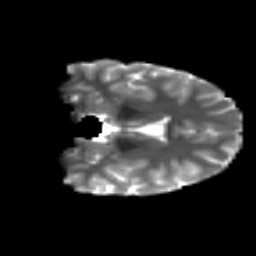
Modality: T2w
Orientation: coronal
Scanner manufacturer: siemens
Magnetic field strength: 3 T
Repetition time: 4.16 s
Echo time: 0.0806 s